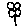
Label: flower